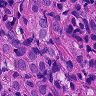
Metastatic tissue present: yes